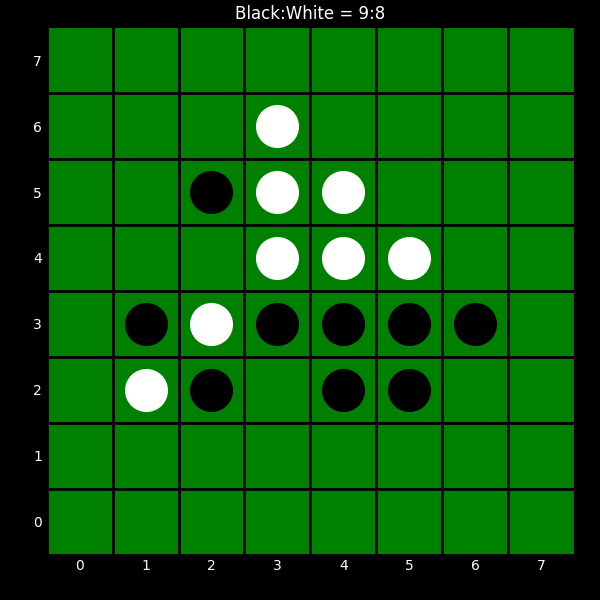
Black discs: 9
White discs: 8